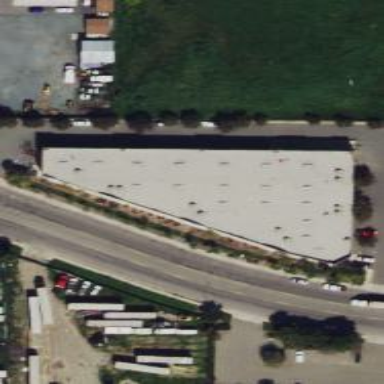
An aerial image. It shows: Warehouse.